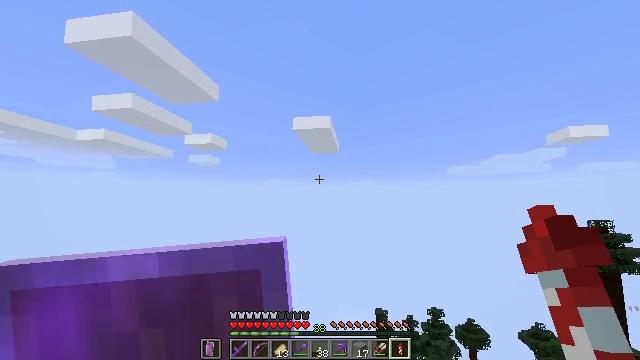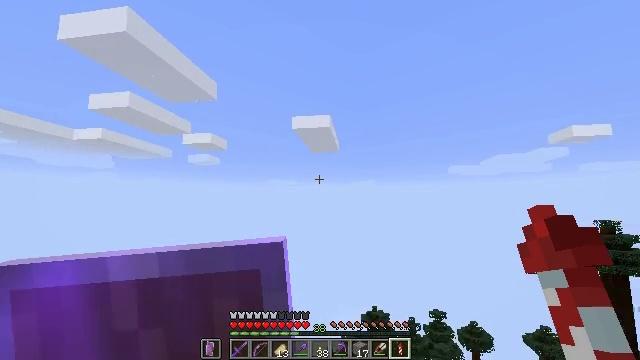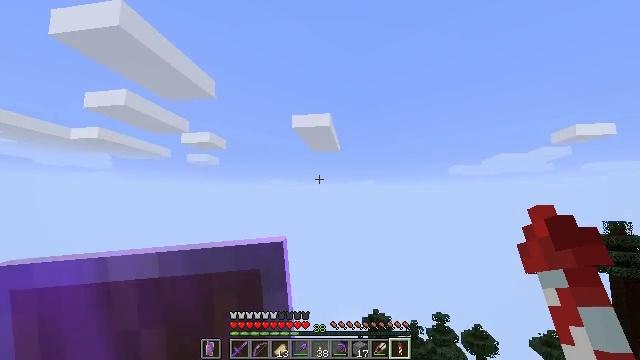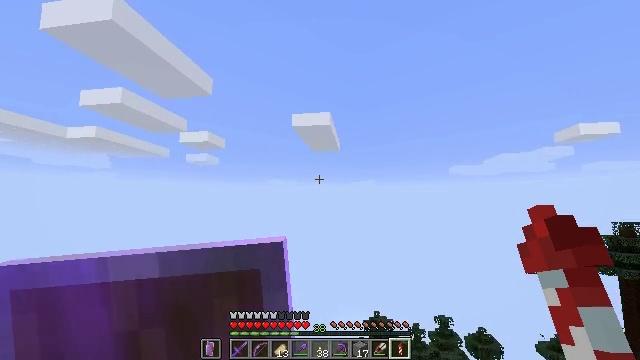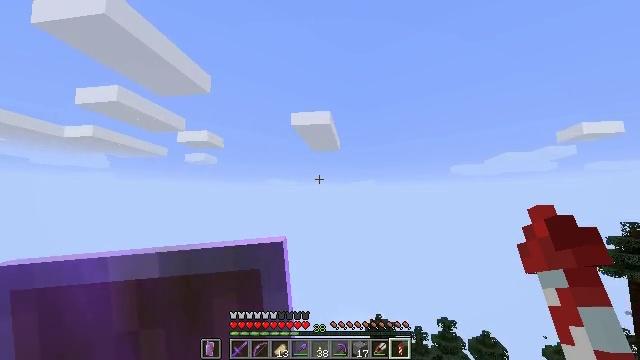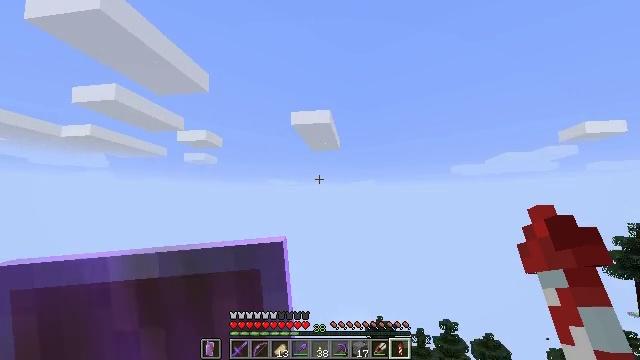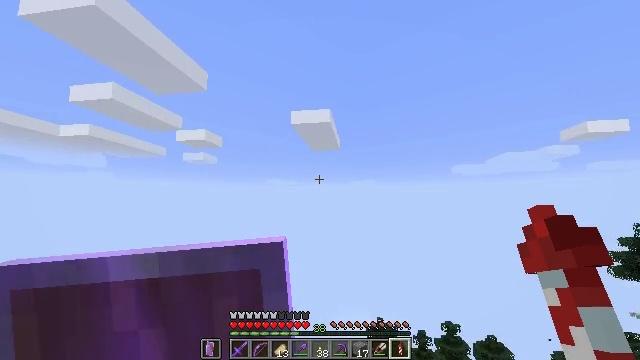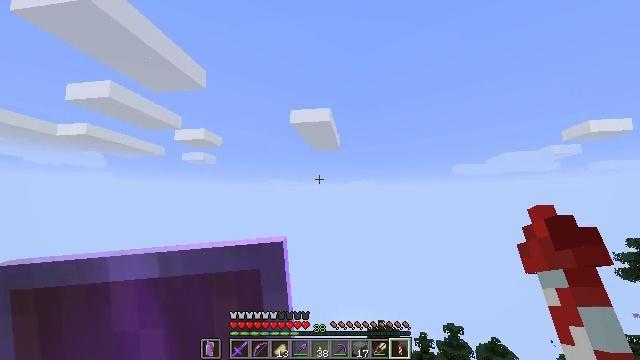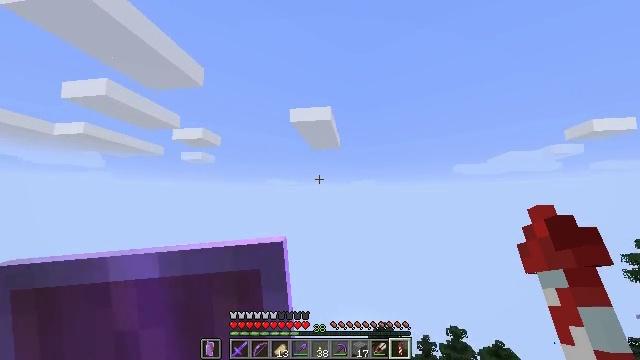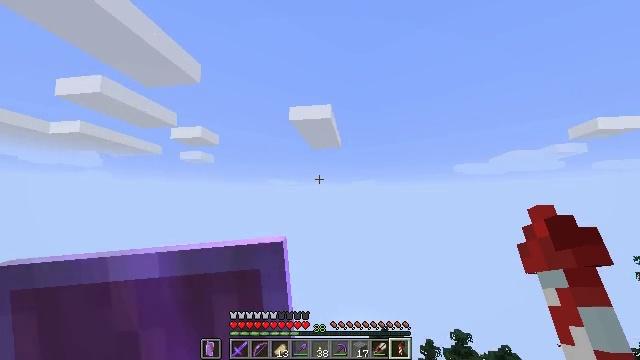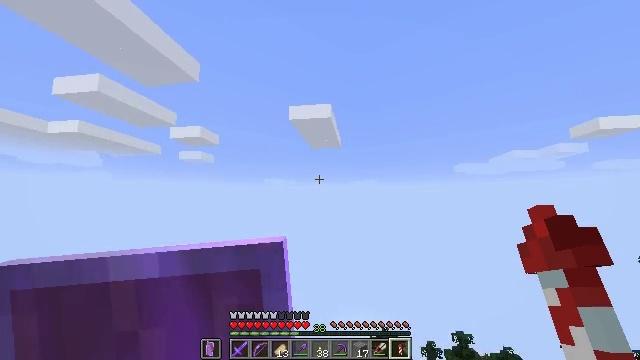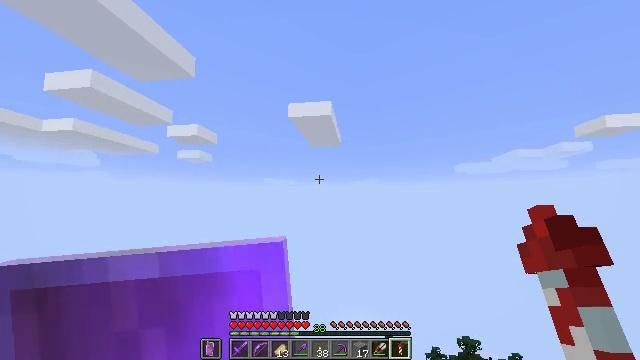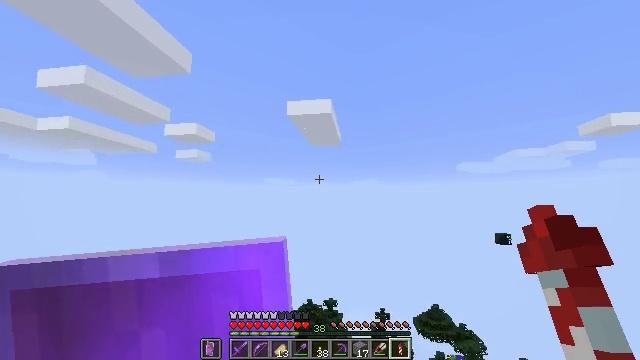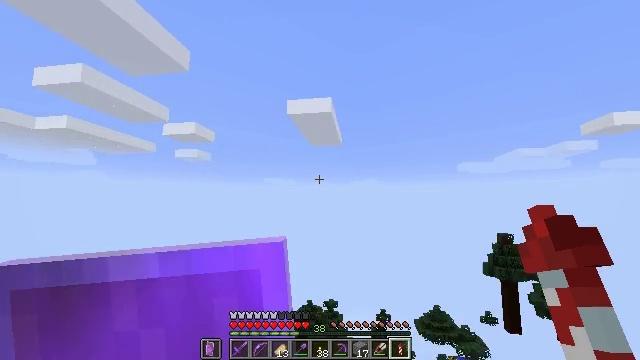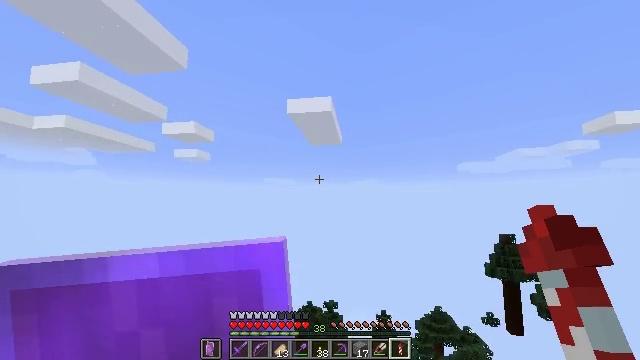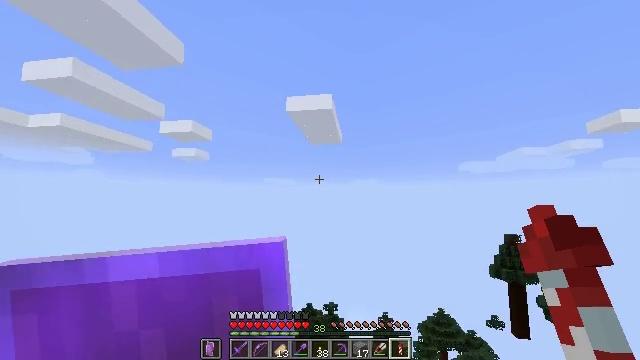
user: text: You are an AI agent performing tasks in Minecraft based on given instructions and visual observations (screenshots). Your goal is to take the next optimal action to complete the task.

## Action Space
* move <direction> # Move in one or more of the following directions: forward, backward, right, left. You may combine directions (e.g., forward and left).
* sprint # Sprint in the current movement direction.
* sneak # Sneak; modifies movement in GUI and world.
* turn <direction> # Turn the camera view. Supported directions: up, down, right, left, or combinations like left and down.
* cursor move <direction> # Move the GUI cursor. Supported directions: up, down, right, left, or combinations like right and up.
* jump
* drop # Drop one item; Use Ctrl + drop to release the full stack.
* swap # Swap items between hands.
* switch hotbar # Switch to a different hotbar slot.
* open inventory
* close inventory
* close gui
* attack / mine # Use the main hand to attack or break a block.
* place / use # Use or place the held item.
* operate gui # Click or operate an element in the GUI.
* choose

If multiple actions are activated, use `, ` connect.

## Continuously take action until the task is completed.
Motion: motion action
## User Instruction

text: Drop oak leaves.
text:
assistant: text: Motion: no_op
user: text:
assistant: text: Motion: no_op
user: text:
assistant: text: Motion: no_op
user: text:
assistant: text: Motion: no_op
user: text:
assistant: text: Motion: no_op
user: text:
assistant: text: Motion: no_op
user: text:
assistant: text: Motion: no_op
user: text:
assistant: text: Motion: no_op
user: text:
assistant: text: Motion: no_op
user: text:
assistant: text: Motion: no_op
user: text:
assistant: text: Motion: no_op
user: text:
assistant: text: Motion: no_op
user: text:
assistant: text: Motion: no_op
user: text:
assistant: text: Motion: no_op
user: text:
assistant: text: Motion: no_op
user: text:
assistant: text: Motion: no_op
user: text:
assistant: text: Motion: no_op
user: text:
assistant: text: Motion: turn down
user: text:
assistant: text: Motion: no_op
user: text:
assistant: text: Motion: no_op
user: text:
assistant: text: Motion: no_op
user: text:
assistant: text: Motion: no_op
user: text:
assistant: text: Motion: no_op
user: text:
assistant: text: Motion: no_op
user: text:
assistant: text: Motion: no_op
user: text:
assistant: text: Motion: turn right
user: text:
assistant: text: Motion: turn right
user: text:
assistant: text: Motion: no_op
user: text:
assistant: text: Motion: no_op
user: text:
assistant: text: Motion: no_op